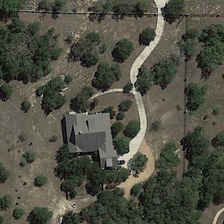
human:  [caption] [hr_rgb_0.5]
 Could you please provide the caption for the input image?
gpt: many sparse green tree are around a building .

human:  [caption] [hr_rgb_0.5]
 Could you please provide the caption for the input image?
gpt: many sparse green tree are around a building .

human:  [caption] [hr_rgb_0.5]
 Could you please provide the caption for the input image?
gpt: many sparse green tree are around a building .

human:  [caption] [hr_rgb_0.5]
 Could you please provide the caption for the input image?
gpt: many sparse green tree are around a building .

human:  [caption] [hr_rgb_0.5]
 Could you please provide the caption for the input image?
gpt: many sparse green tree are around a building .